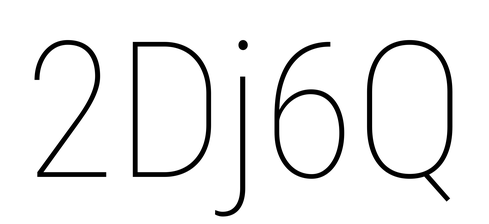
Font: Roboto_Condensed_Thin